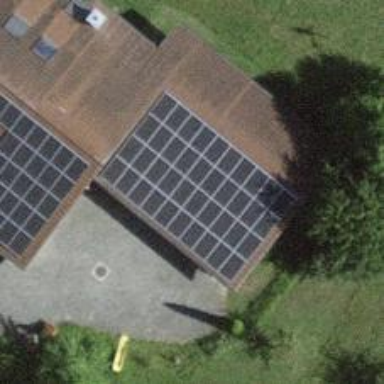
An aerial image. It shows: Solar photovoltaic panel generator.